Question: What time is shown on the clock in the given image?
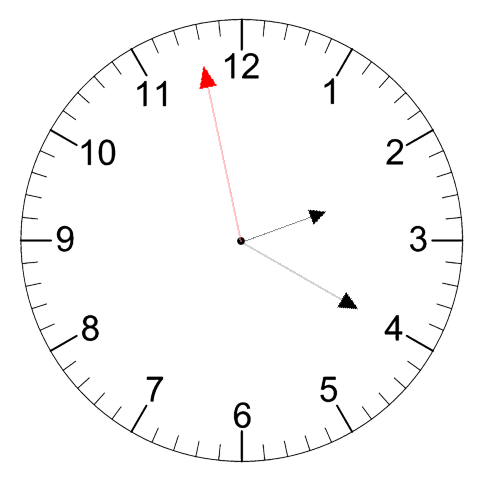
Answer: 02:19:58